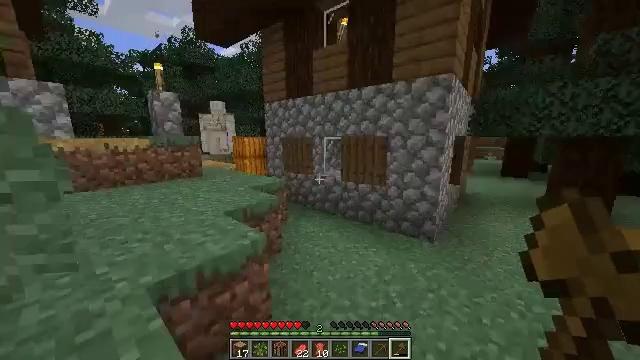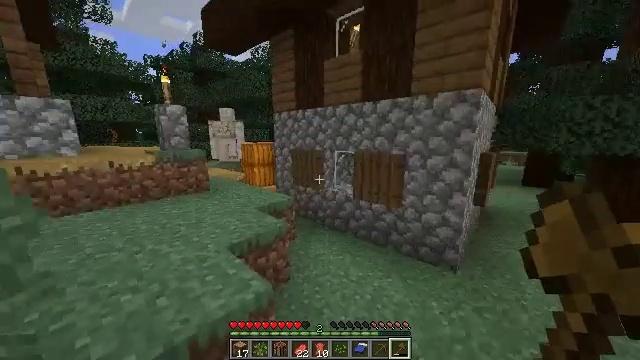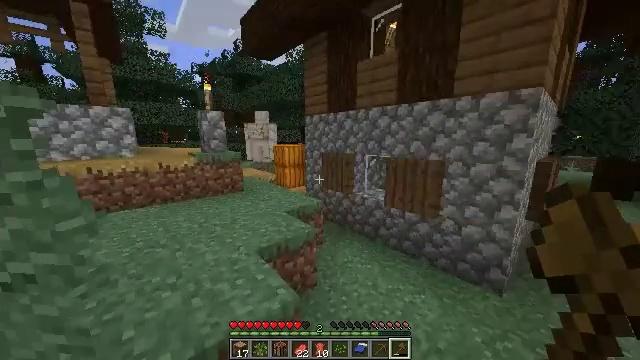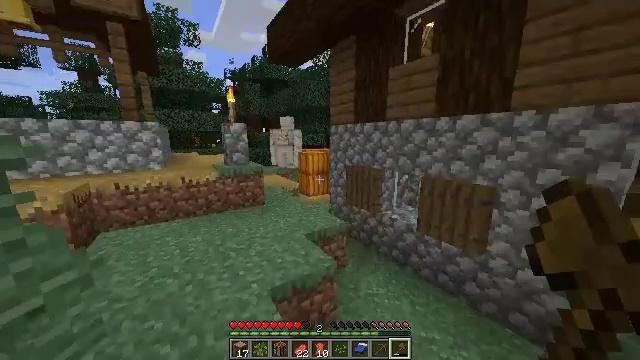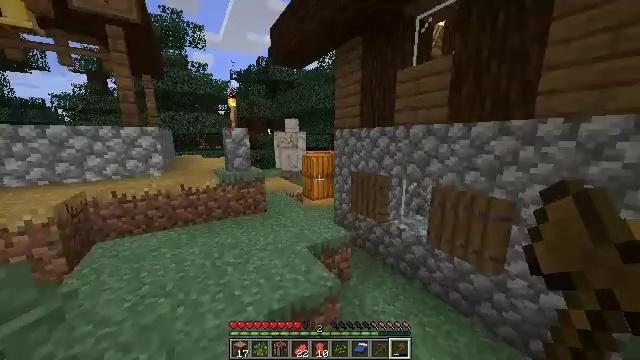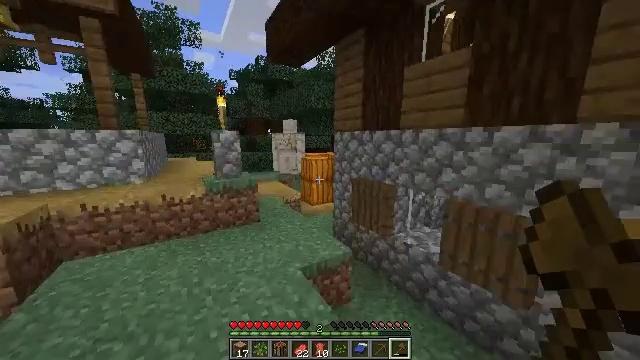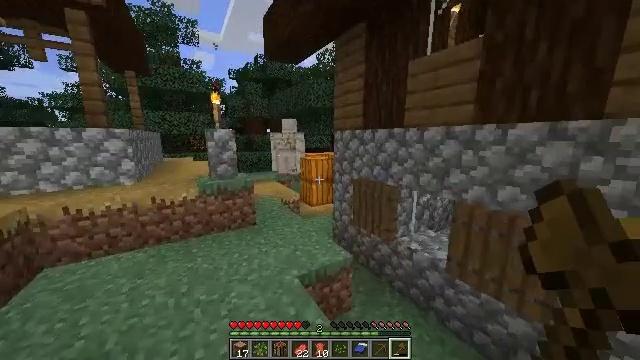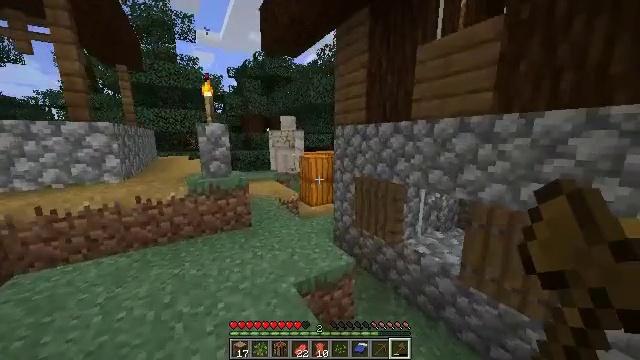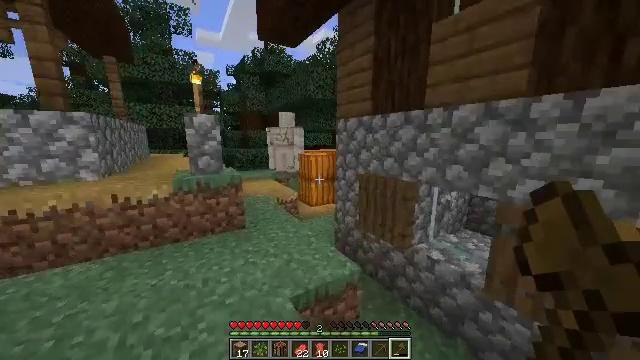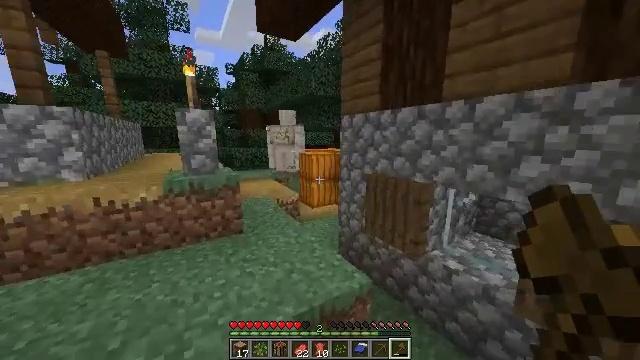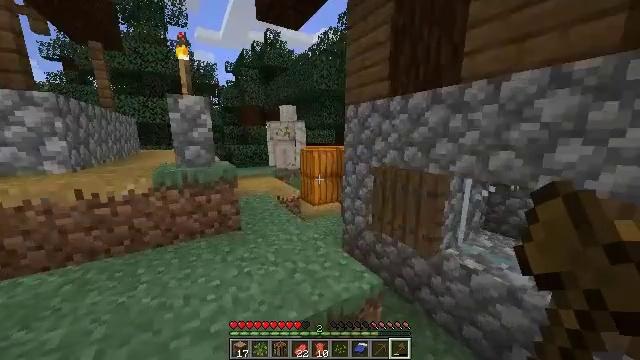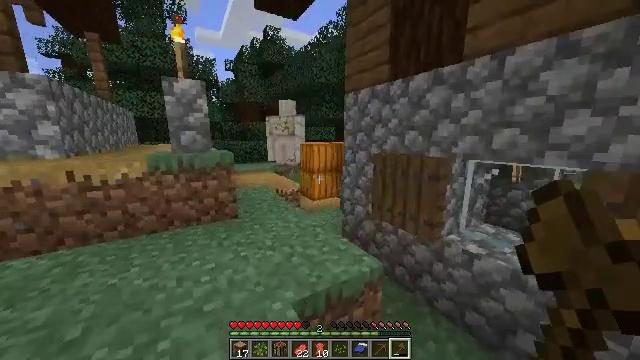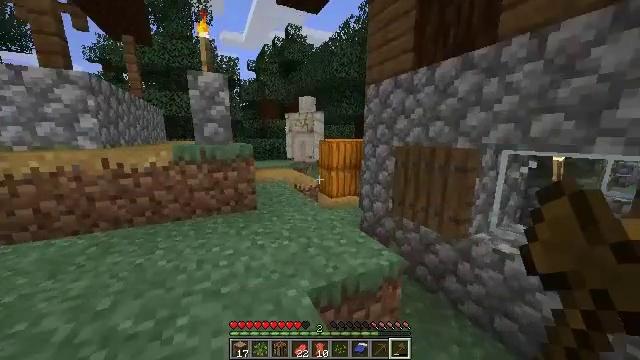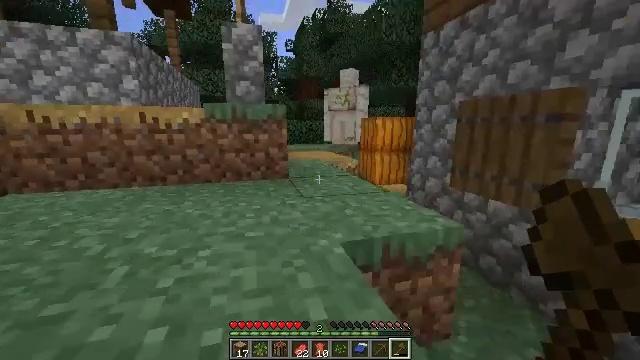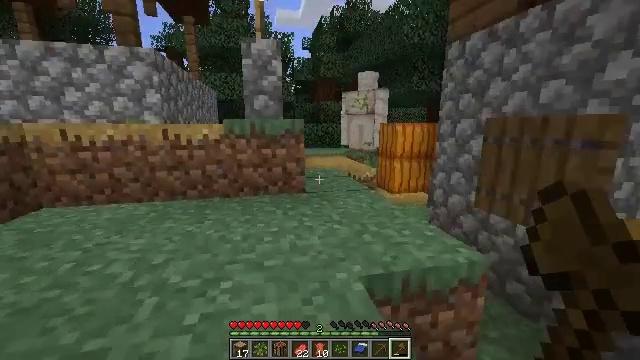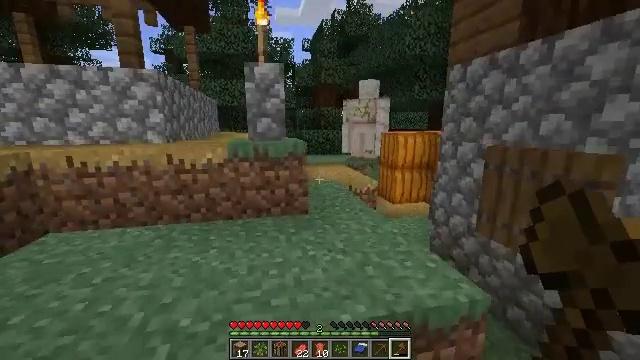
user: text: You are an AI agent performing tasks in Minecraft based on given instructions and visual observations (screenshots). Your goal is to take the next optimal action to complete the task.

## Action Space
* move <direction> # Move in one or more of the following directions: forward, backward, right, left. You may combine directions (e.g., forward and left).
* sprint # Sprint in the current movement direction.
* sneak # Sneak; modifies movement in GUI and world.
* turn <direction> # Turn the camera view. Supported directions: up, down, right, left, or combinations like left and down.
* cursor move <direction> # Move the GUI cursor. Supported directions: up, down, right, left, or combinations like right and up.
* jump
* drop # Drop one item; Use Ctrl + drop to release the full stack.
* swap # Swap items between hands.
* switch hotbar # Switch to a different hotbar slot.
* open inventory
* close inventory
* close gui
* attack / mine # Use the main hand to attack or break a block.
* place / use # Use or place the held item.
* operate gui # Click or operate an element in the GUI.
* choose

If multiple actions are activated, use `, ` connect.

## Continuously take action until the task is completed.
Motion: motion action
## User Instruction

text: Collect the pumpkin by holding left button.
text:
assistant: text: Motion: move forward, turn left, jump
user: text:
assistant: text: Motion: move forward, turn left, jump
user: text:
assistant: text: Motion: move forward, turn left, jump
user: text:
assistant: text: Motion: move forward, turn left
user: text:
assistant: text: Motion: move forward and move left
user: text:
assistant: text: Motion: move forward and move left
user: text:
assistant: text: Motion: move forward and move left
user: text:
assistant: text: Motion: move forward and move left
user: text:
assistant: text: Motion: move forward and move left
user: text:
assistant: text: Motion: move forward and move left, jump
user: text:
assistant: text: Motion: move forward and move left, jump
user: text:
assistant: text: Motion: move forward and move left, turn left, jump
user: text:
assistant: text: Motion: move forward and move left, turn left, jump
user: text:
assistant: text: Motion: move forward and move left, turn left, jump
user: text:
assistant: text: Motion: move forward and move left, jump
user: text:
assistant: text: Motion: move forward and move left
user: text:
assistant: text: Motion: move forward, turn right
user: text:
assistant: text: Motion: move forward, turn right
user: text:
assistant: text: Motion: move forward, turn right
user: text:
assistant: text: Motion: move forward, turn right
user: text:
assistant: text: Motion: move forward
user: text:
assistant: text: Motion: move forward, sprint
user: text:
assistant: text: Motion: move forward, sprint
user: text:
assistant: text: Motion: move forward, sprint
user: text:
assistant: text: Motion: move forward, sprint
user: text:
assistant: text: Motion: move forward, sprint
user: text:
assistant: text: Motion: move forward
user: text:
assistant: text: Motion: move forward
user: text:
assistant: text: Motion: move forward
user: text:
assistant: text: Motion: move forward, turn right